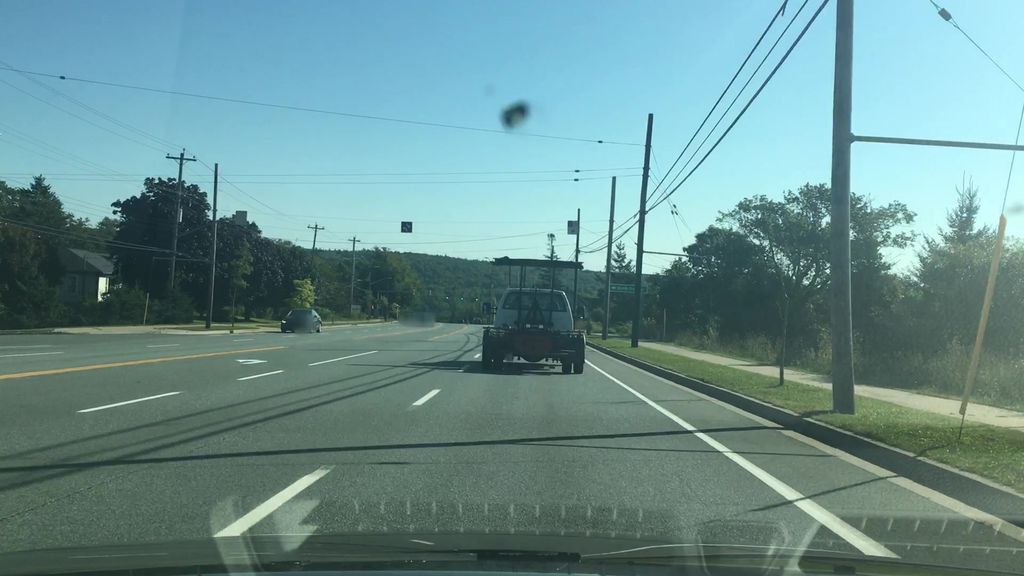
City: halifax